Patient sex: M
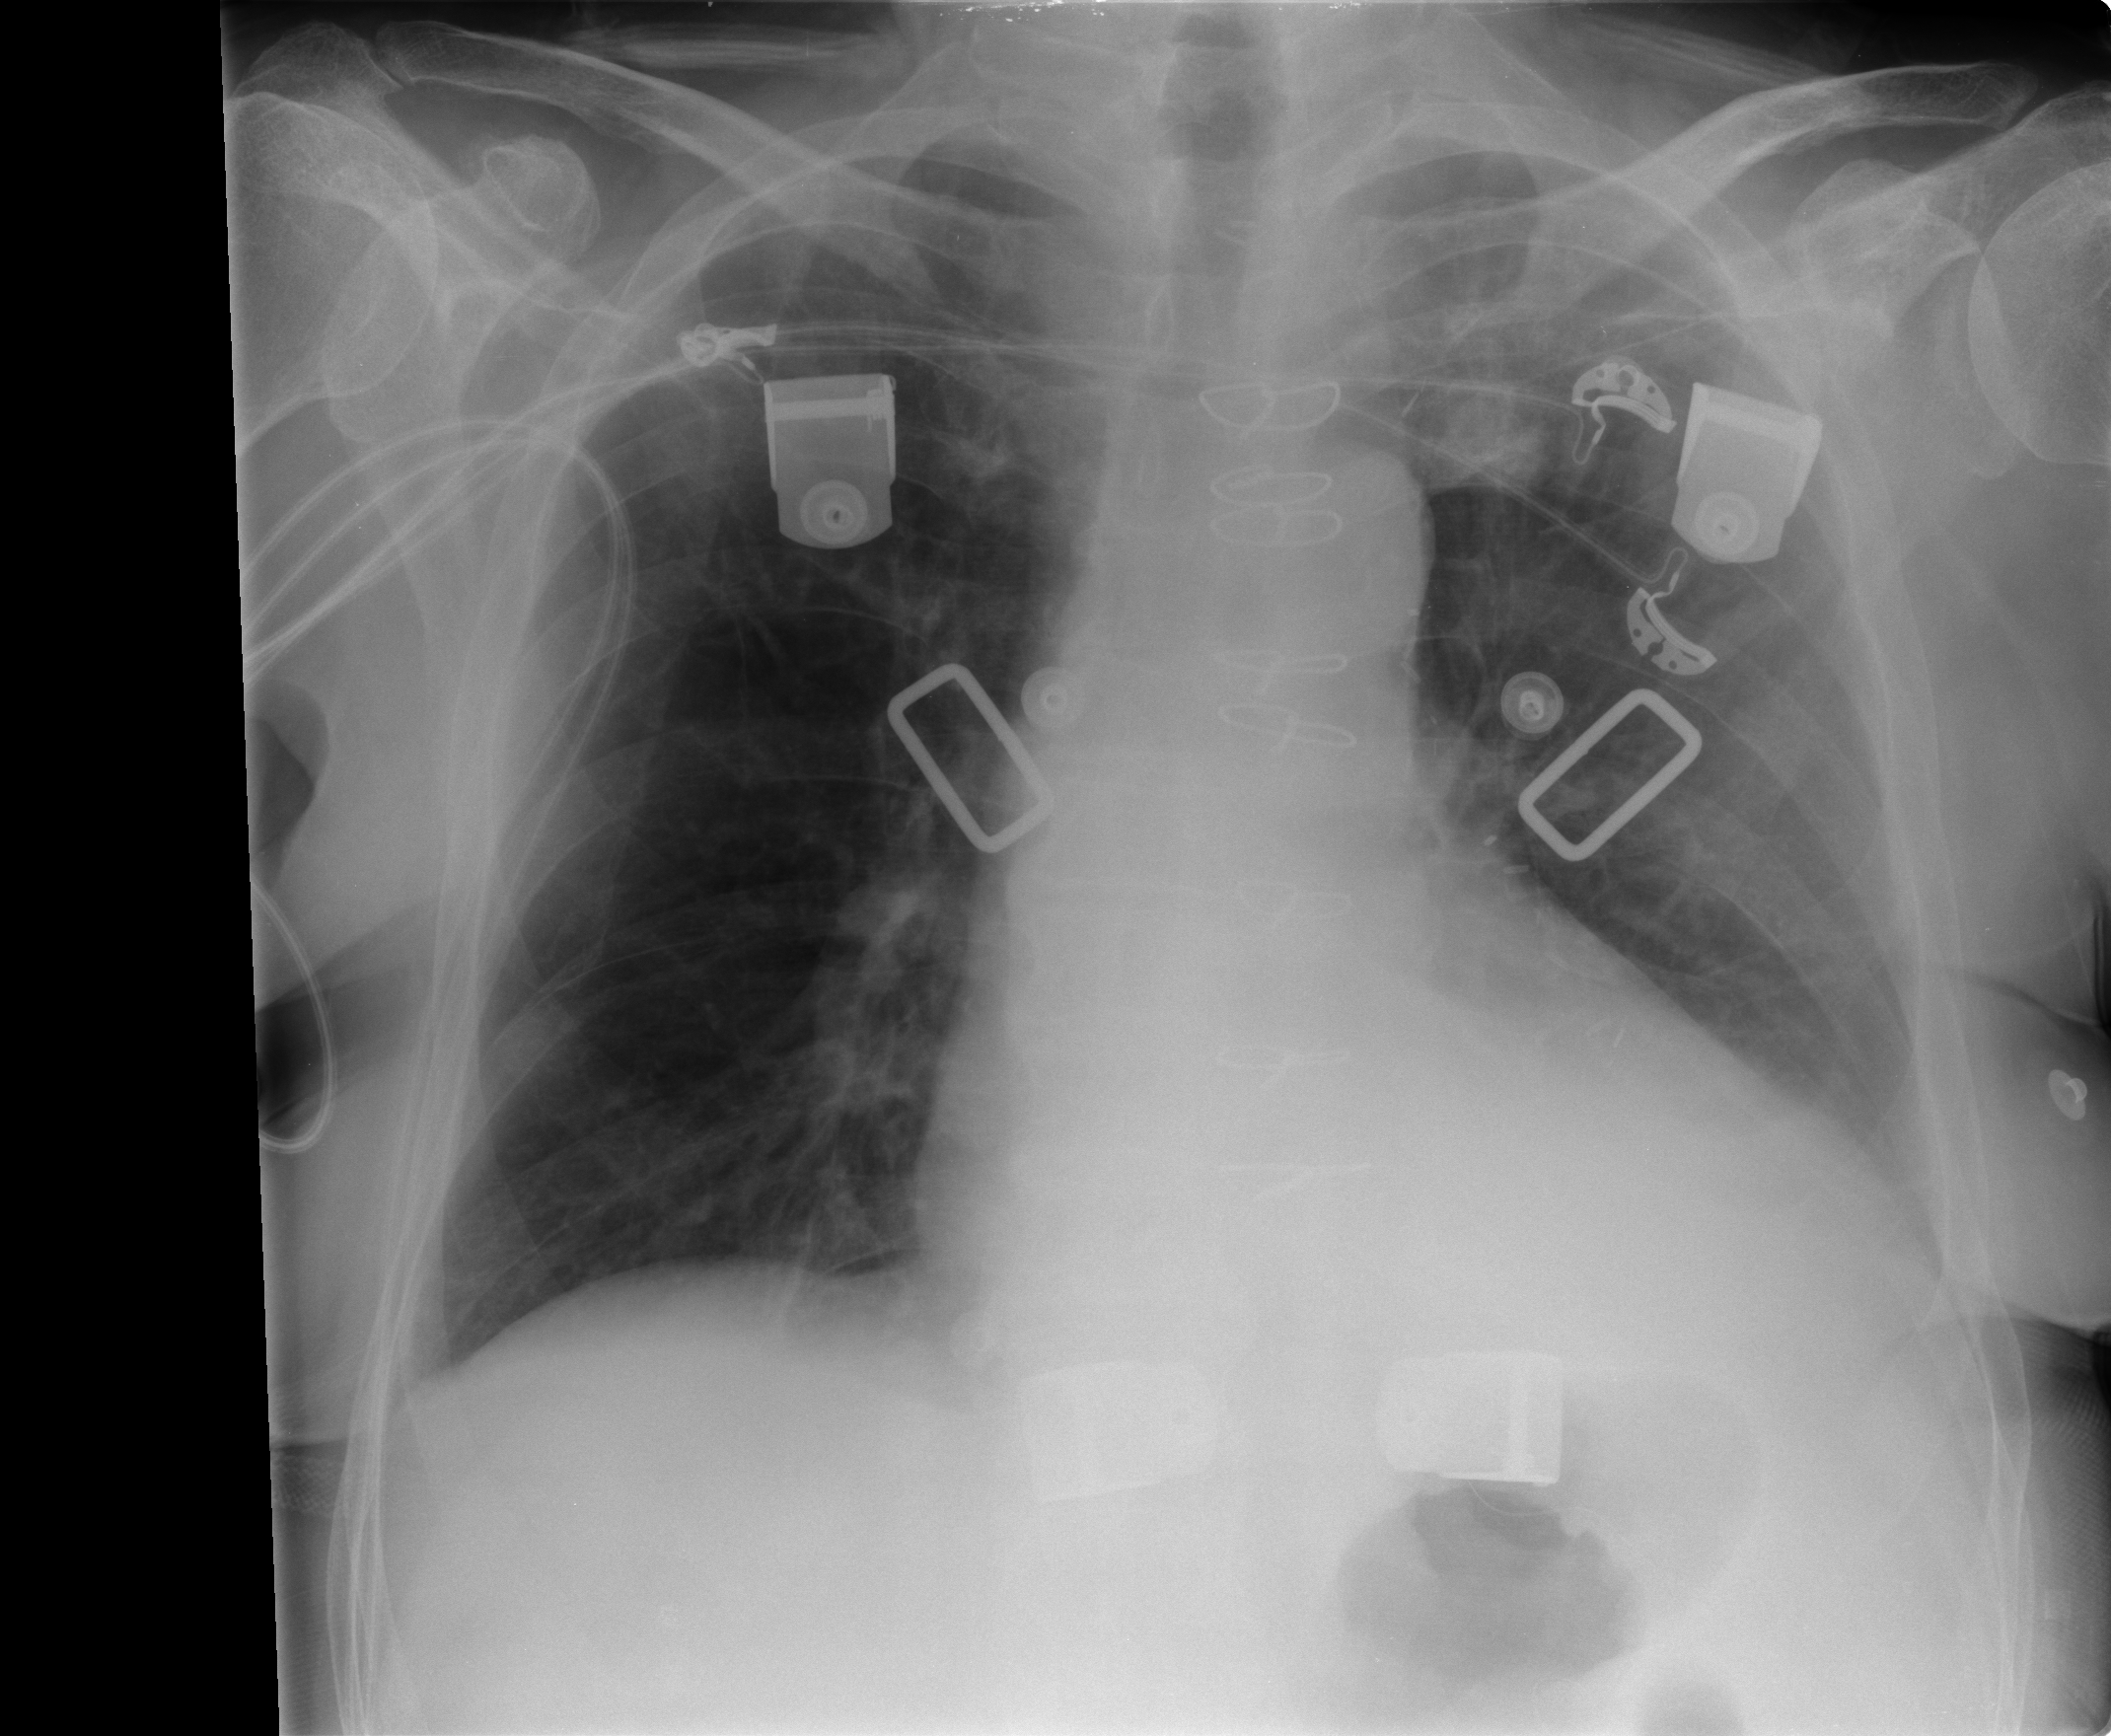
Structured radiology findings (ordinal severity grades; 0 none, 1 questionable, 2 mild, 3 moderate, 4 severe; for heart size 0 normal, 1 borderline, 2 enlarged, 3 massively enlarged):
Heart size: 2
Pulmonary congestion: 2
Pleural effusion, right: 1
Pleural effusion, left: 2
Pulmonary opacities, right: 0
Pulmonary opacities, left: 0
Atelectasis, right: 2
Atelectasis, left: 2